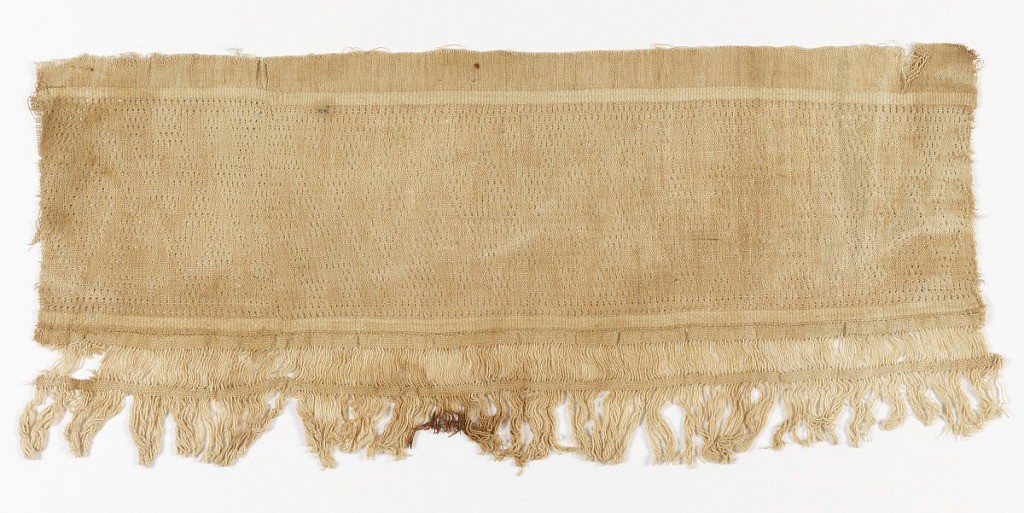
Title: Band
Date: ca. 1000–1200
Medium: cotton Technique: plain weave with gauze weave
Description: Strip of un-dyed cotton cloth with band containing angular scrolls in cloth weave on twined background; guard strips; cord selvage on one side, to which is hand-sewn fringed border.